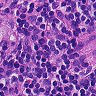
Metastatic tissue present: no